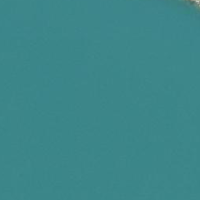
EUNIS habitat code: 14
Species observed at this site:
Tichodroma muraria
Carduelis citrinella